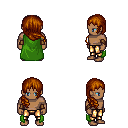
a pixel art fantasy rpg character, male body template, human, dark skin, green cape, gold greaves, brunette right-swept hairstyle, cloth bracers, four views (front, back, left, right), 2x2 character sprite sheet, small pixel art, hard edges, no anti-aliasing